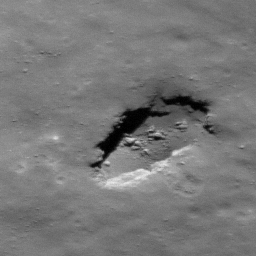
Pit: Stevinus 1
Host crater: Stevinus
Host type: impact_melt
Lunar coordinates: latitude -32.426, longitude 54.638